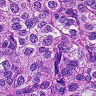
Metastatic tissue present: yes